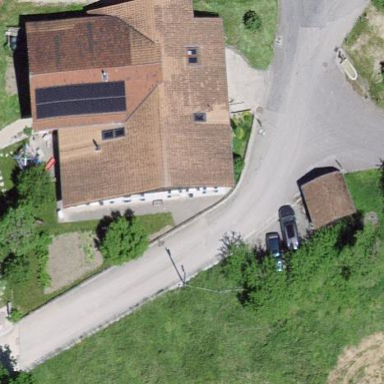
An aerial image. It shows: Farm building.